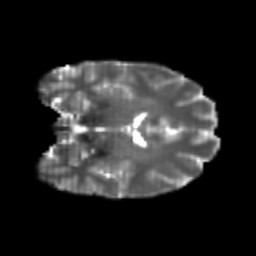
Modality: T2w
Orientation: coronal
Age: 22
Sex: female
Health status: healthy
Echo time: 0.074 s